Question: Trying to add functionality to QString but get build errors ?? And if I am missing things??
'''
#ifndef CSTRING_H
#define CSTRING_H
#include <QString>
#include <QStringList>
#include <QObject>
class CString : public QString, public QObject
{
Q_OBJECT
public:
explicit CString(QObject *parent = 0);
QStringList Find(QString qstrSearch);//all occurances
signals:
public slots:
};
#endif // CSTRING_H
'''
---
'''
#include "cstring.h"
CString::CString(QObject *parent) :
QString(parent) //ERROR IS POINTING TO HERE
{
}
QStringList Find(QString qstrSearch)//all occurances
{//indexOf, contains
QStringList qstrList;
return qstrList;
}
'''

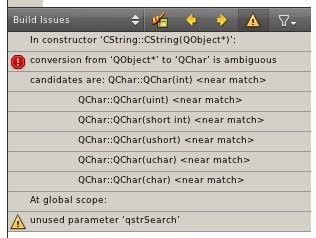
Answer: Don't derive classes form 'QString' since it wasn't designed with polymorphy in mind (note that it has no virtual methods, in particular no virtual destructors) If you want to provide new utility functions, just use free functions - you may want to put them in a namespace:
'''
namespace CString {
QStringList find(const QString &search);
}
'''